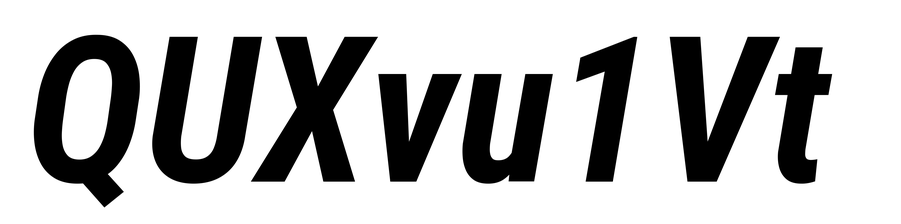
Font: Roboto-Italic_Condensed_Bold_Italic